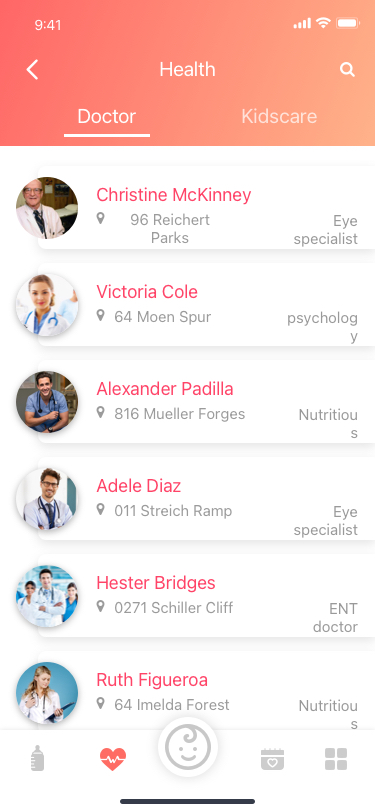
Text in this UI design:
64 Imelda Forest
Nutritious
Ruth Figueroa
0271 Schiller Cliff
ENT doctor
Hester Bridges
011 Streich Ramp
Eye specialist
Adele Diaz
816 Mueller Forges
Nutritious
Alexander Padilla
64 Moen Spur
psychology
Victoria Cole
96 Reichert Parks
Eye specialist
Christine McKinney
Doctor
Kidscare
Health